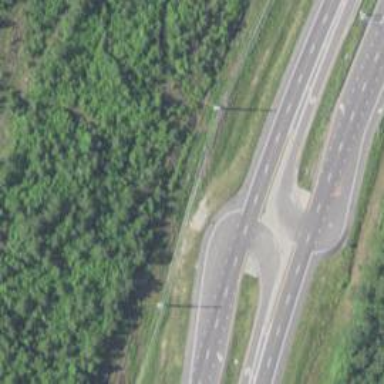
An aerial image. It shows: This image shows trunk highway that functions as expressway.